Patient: sex M, age 42
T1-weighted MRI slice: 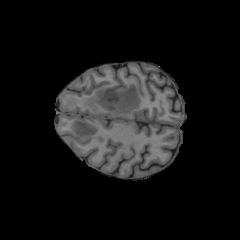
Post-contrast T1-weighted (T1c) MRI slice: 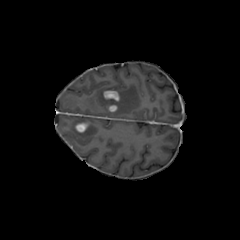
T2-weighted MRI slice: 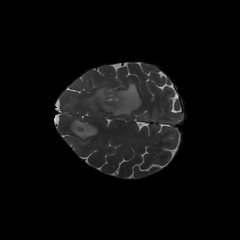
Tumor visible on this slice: yes
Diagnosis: Glioblastoma, IDH-wildtype
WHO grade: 4